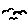
Label: bird